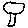
Label: tree